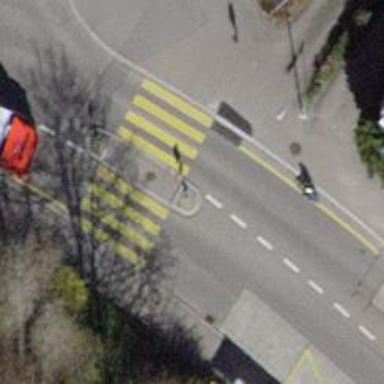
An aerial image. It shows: Uncontrolled zebra crossing with pedestrian island.